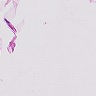
Metastatic tissue present: no